Interaction volume radius: 5 \u00c5
Interaction volume height: 15 \u00c5
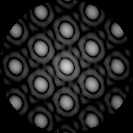
Disorder parameter: 0.005334